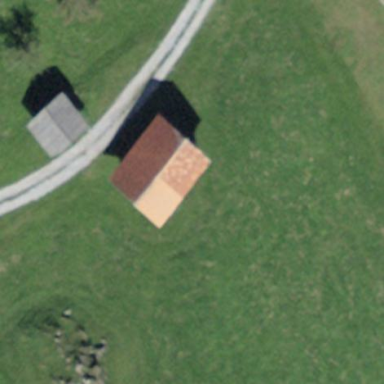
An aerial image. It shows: Barn.